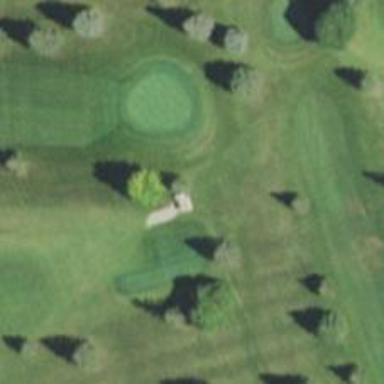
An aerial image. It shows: Grassy area designated as golf tee.